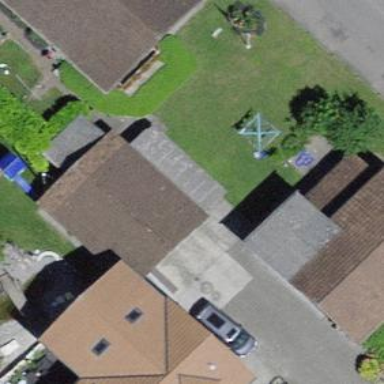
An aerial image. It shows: Garage building.